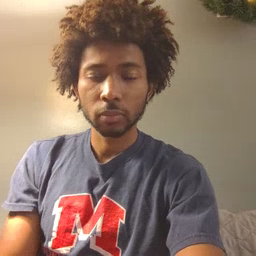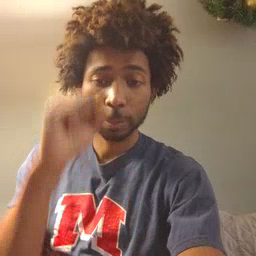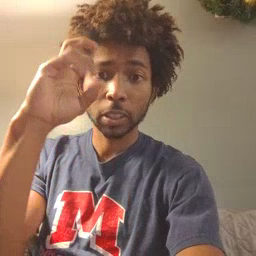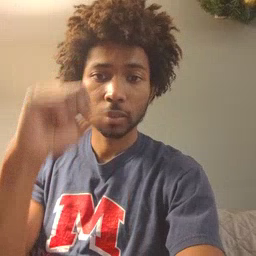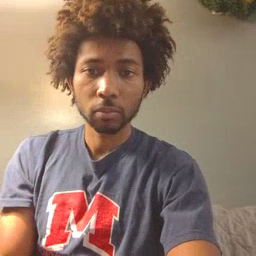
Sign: awake